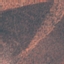
Land use / land cover class: PermanentCrop